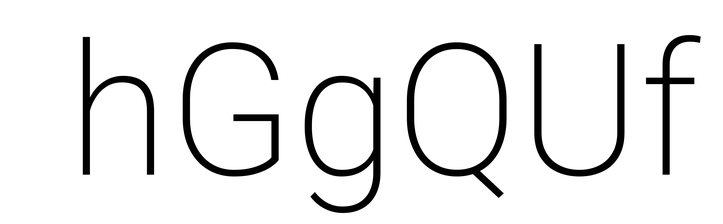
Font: Roboto_ExtraLight